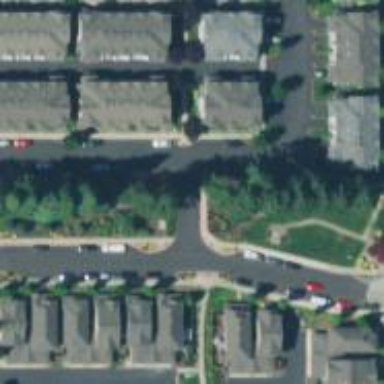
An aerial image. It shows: Residential road with sidewalk on the left.